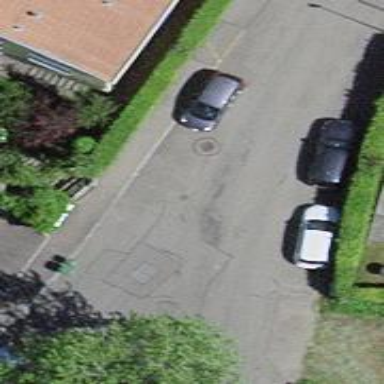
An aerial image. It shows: Road with steps.